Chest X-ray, PA view. Patient: 40 years old, sex M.
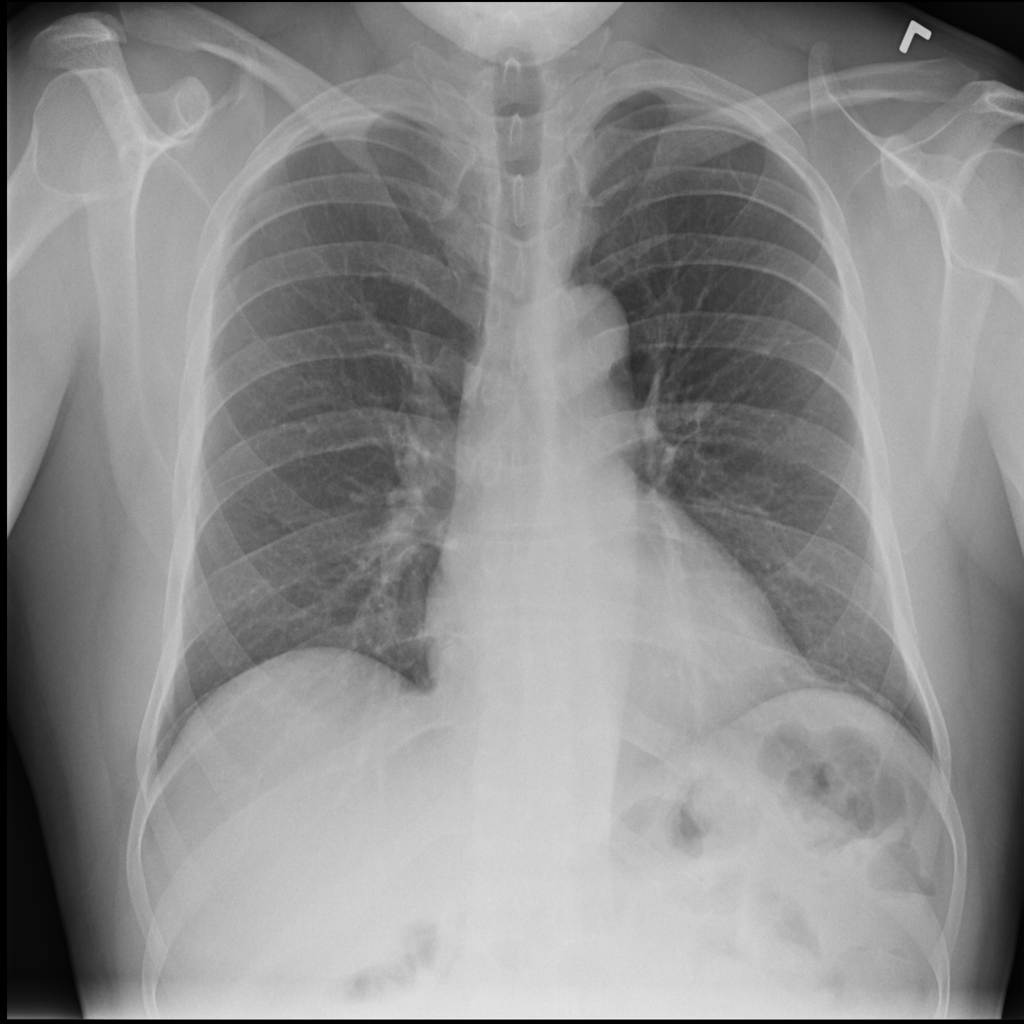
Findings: No Finding